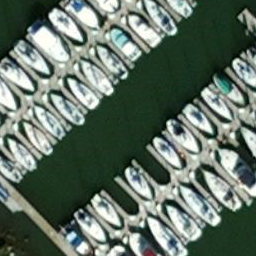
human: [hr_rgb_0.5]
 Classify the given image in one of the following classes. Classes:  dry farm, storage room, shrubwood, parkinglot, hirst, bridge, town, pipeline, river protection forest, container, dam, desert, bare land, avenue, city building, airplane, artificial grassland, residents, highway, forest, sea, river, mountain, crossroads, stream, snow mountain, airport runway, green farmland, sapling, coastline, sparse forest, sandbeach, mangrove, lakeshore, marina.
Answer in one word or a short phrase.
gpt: marina